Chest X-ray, AP view. Patient: 36 years old, sex M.
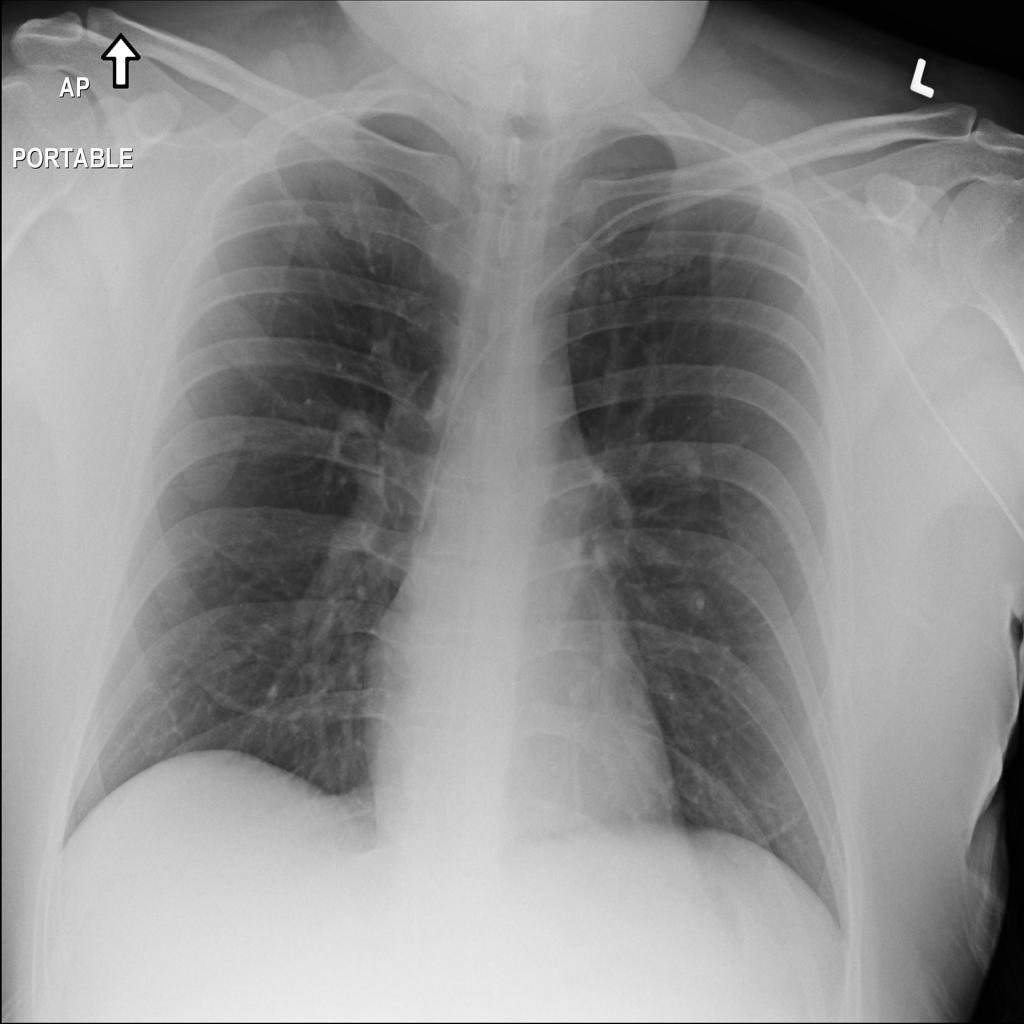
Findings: No Finding